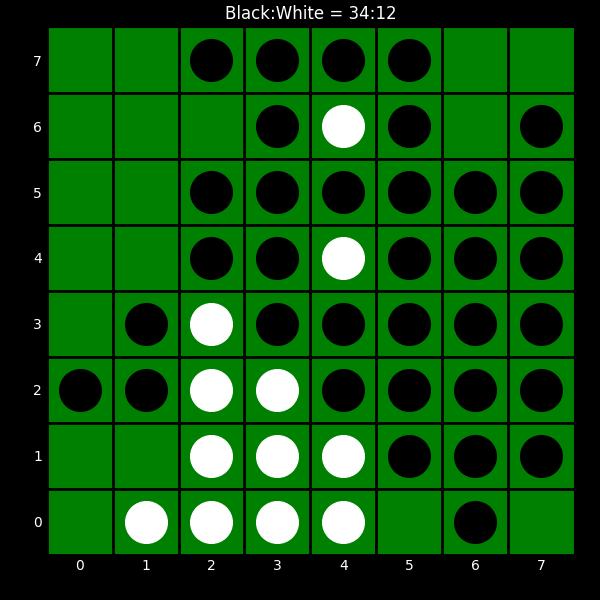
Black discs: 34
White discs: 12